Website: walmart
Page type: billing-address
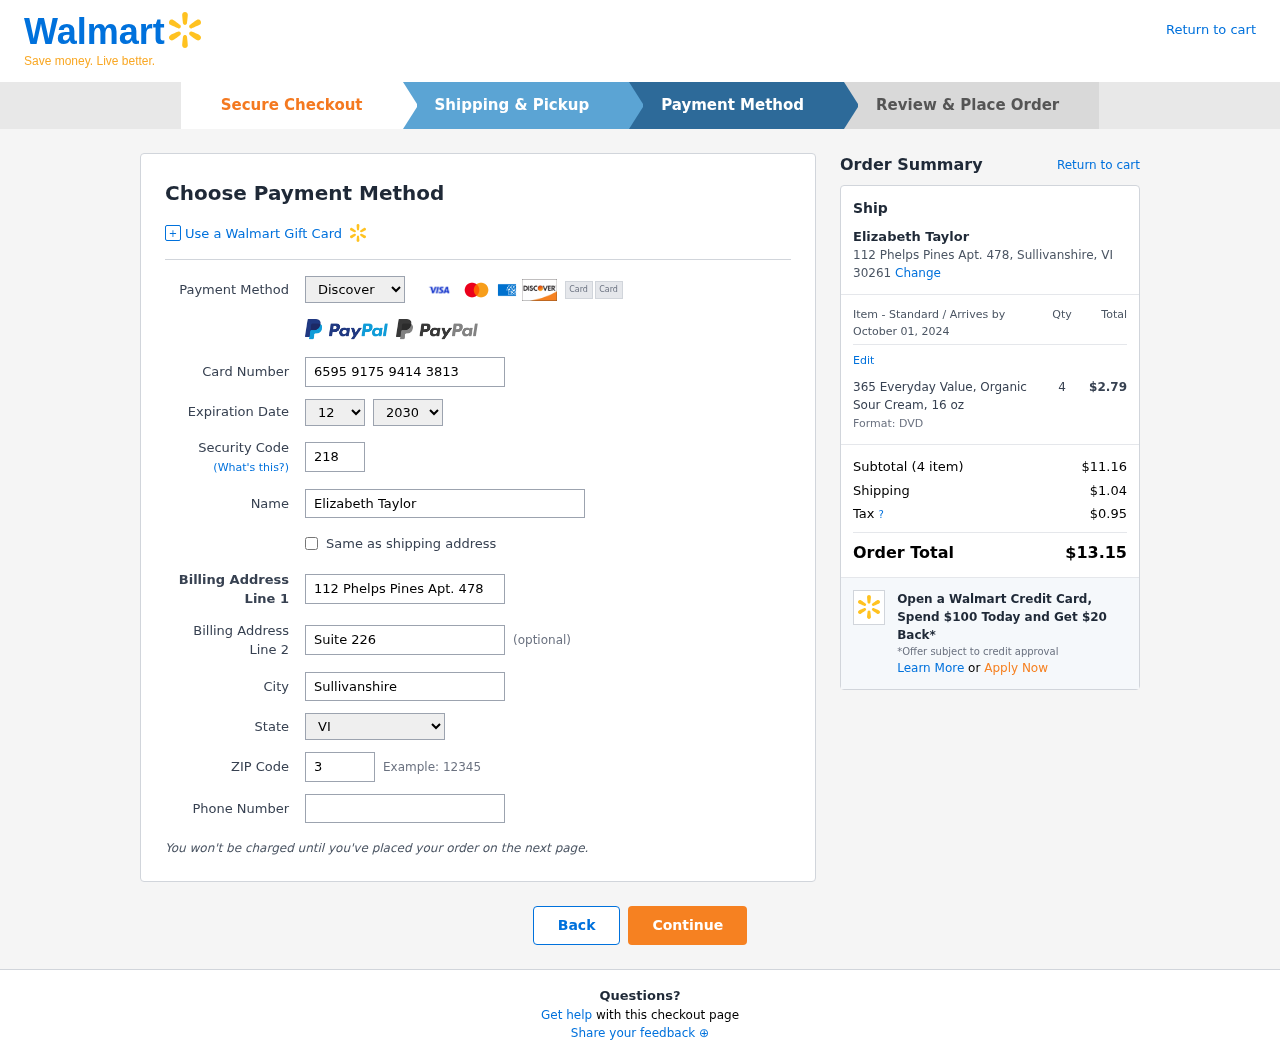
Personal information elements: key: PII_CARD_CVV
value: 218
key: PII_CARD_EXPIRY_MONTH
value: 12
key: PII_CARD_EXPIRY_YEAR
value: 30
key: PII_CARD_NUMBER
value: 6595 9175 9414 3813
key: PII_CARD_TYPE
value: Discover
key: PII_CITY
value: Sullivanshire
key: PII_CITY_STATE_ZIP
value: Sullivanshire, VI 30261
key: PII_FULLNAME
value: Elizabeth Taylor
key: PII_PHONE
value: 5002699702
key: PII_POSTCODE
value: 30261
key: PII_STATE
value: VI
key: PII_STREET
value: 112 Phelps Pines Apt. 478
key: PII_STREET2
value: Suite 226
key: PII_FULLNAME2
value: Elizabeth Taylor
Product elements: key: PRODUCT1_NAME
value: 365 Everyday Value, Organic Sour Cream, 16 oz
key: PRODUCT1_PRICE
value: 2.79
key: PRODUCT1_QUANTITY
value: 4
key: PRODUCT1_DESC
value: Format: DVD
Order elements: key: ORDER_DELIVERY_DATE
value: October 01, 2024
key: ORDER_NUM_ITEMS
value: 4
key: ORDER_SUBTOTAL
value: $11.16
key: ORDER_SHIPPING_COST
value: $1.04
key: ORDER_TAX
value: $0.95
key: ORDER_TOTAL
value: $13.15